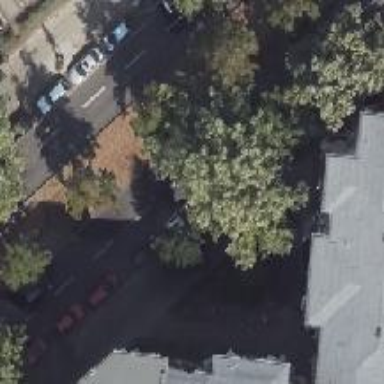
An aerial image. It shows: Deciduous broadleaved tree.